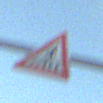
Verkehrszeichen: FussgaengerueberwegLinks
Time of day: SunriseSunset
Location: Outdoor (Nature)
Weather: Clear
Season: Winter
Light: Natural